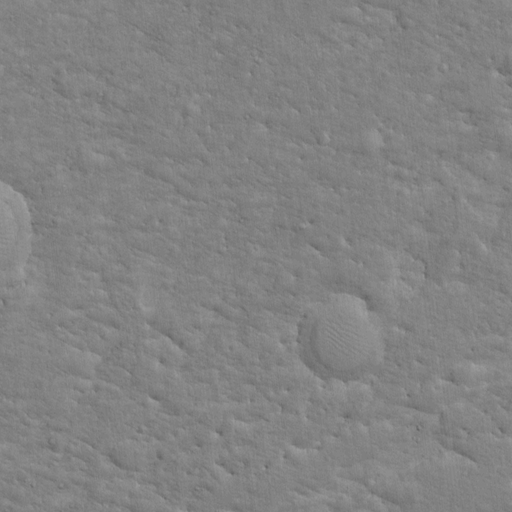
Classes present: Background